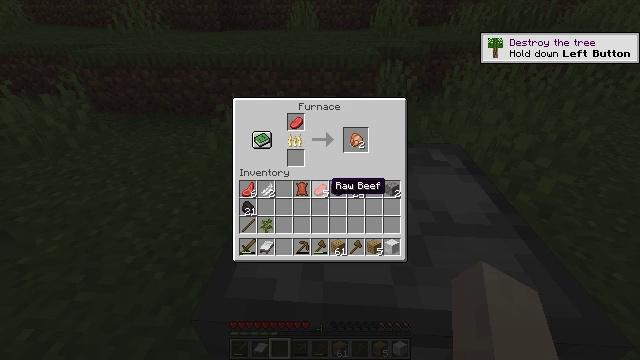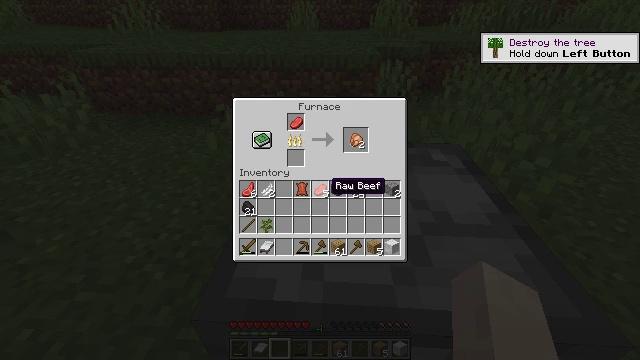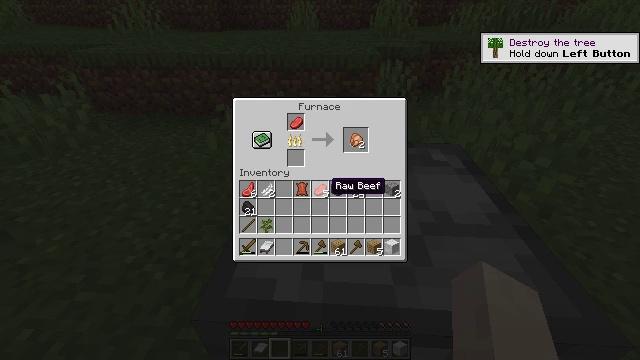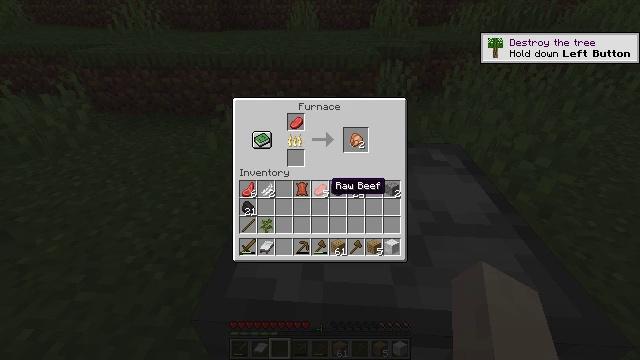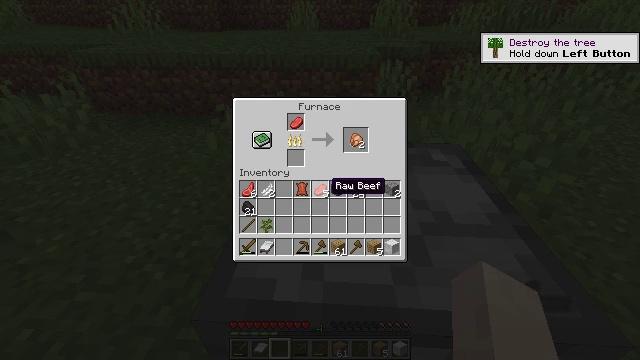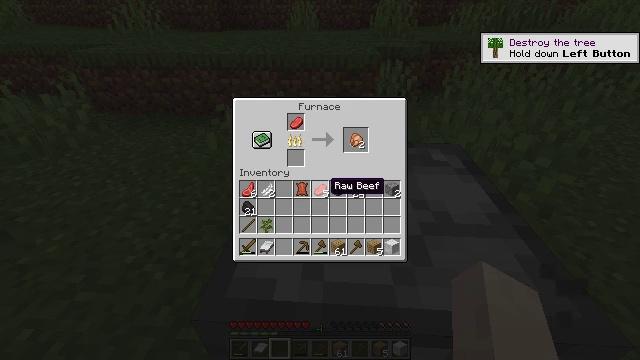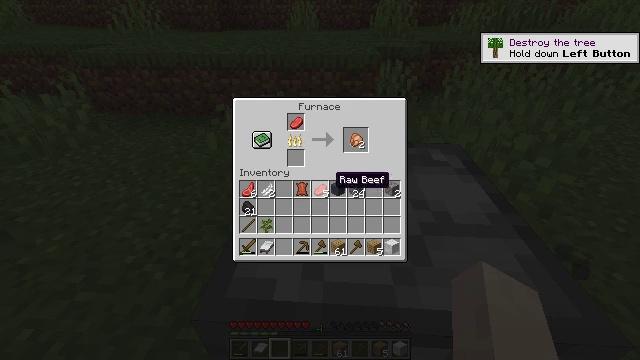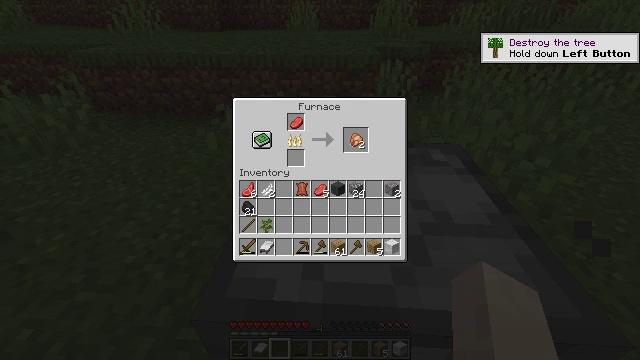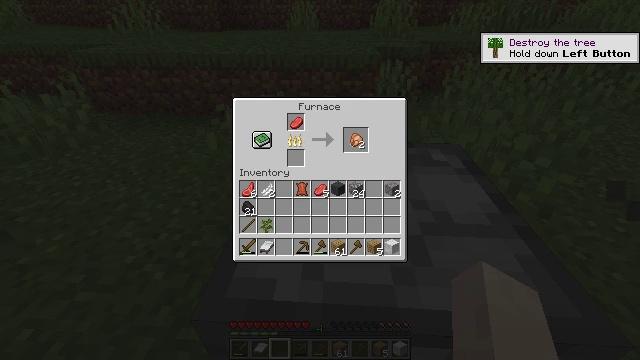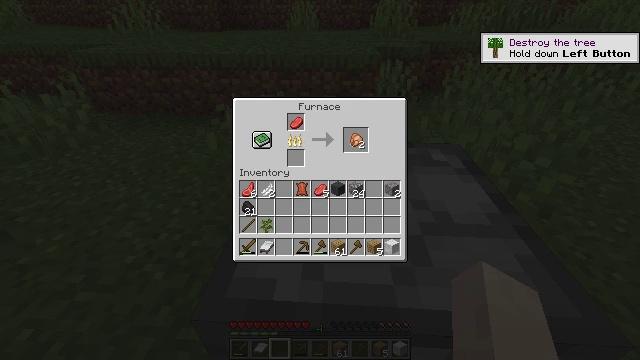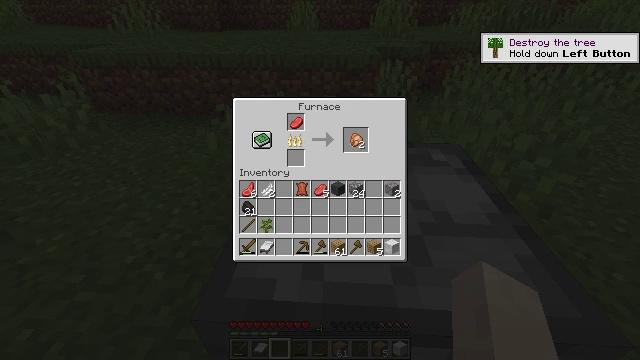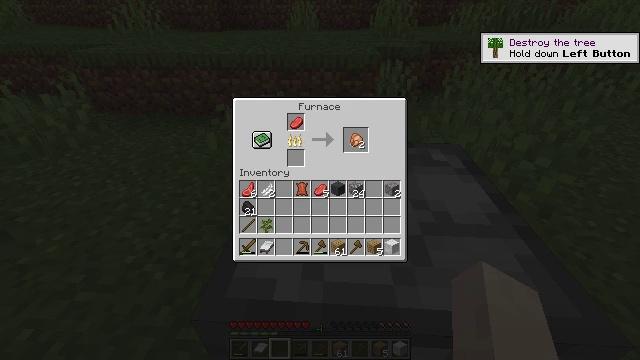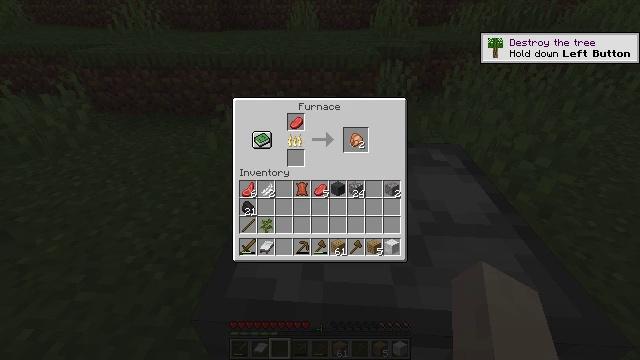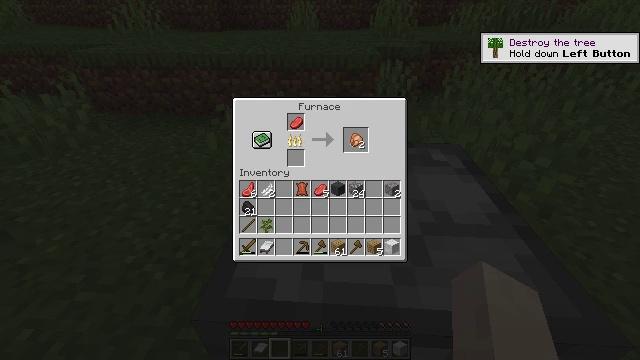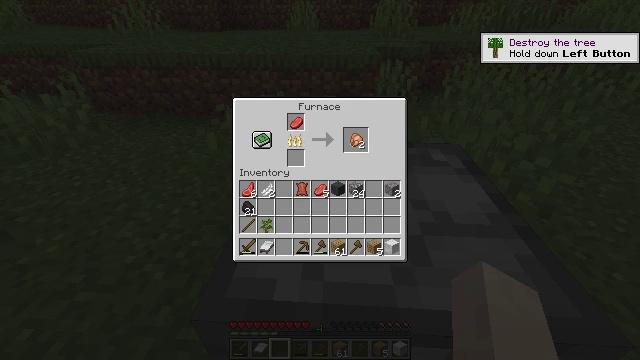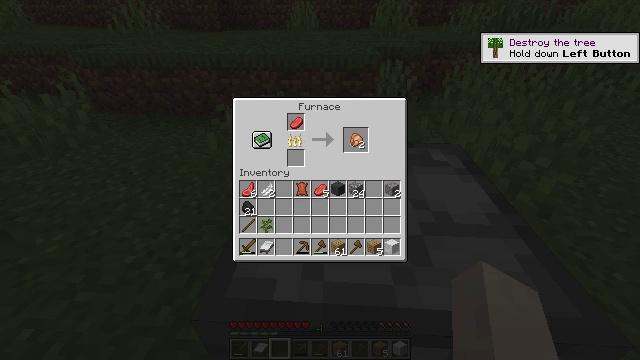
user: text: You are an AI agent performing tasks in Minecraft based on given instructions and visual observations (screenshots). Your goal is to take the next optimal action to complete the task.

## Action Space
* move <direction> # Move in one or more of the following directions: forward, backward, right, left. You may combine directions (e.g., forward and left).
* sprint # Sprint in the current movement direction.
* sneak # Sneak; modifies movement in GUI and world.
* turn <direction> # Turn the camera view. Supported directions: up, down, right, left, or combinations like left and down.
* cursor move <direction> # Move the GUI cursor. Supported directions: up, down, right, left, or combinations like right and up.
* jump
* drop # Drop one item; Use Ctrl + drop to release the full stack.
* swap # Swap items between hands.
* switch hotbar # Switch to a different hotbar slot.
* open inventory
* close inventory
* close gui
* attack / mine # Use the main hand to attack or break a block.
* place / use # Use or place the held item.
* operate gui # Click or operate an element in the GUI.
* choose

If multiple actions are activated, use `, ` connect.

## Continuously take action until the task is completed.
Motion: motion action
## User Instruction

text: Prepare a cooked chicken by using a furnace.
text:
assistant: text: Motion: no_op
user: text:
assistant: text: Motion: no_op
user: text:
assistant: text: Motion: no_op
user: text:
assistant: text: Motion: no_op
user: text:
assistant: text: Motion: no_op
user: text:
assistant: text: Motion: no_op
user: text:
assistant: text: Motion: no_op
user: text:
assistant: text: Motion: no_op
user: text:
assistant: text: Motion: no_op
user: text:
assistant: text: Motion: no_op
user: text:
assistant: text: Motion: no_op
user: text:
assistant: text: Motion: no_op
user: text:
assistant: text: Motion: no_op
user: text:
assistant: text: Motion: no_op
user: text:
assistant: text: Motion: no_op
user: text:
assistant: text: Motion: no_op
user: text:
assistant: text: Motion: no_op
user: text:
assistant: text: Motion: cursor move right and up
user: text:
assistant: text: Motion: cursor move right and up
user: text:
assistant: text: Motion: cursor move right and up
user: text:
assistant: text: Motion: cursor move right
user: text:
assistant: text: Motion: cursor move right
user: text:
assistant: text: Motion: no_op
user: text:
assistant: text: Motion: no_op
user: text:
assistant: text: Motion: no_op
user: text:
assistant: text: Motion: no_op
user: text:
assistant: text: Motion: no_op
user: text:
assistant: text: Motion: no_op
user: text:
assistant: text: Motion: no_op
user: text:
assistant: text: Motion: no_op